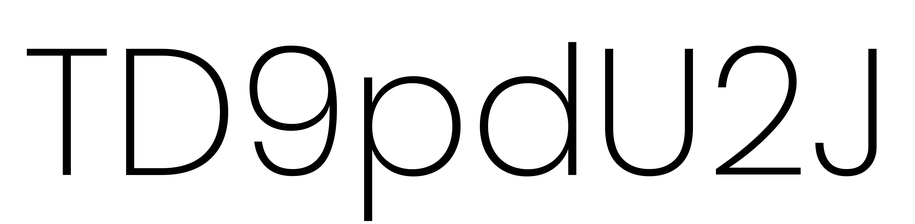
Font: Poppins-ExtraLight